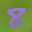
Label: 8